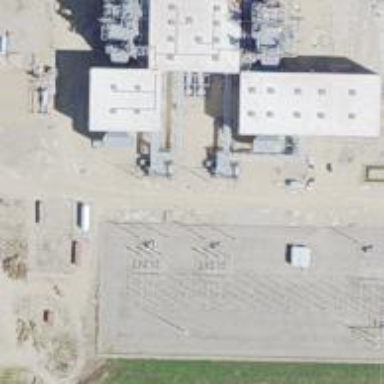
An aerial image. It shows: Switch used for power control.